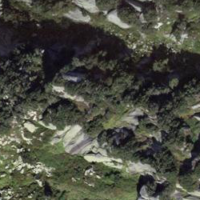
EUNIS habitat code: 31
Species observed at this site:
Prunella collaris
Phoenicurus ochruros
Anthus spinoletta